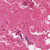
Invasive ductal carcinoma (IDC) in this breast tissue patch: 0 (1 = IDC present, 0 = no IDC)